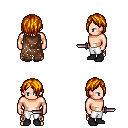
a pixel art fantasy rpg character, male body template, human, light skin, brown tattered cape, white pants, dark blonde bangs hairstyle, black shoes, dagger, four views (front, back, left, right), 2x2 character sprite sheet, small pixel art, hard edges, no anti-aliasing